Question: I'm trying to color different quadrants of a plot that is also being faceted. I'm noticing that the colors from the 'geom_rect' argument look different across facets. Here's what I hope is a example:
'''
# Load tidyverse
library(tidyverse)
# Make some fake data
set.seed(5)
dat <- tibble(
y = rnorm(10, 0, 1),
ub = y + .2,
lb = y - .2,
x = sample(1:7, size=10, replace=TRUE),
z = sample(c("one", "two", "three"), size=10, replace=TRUE),
)
# Plot
dat %>%
ggplot(aes(x = x, y = y)) +
geom_rect(data=NULL, aes(xmin=4, xmax=Inf, ymin=0, ymax=-Inf), fill="yellow", color = "white", alpha = .05) +
geom_rect(data=NULL, aes(xmin=-Inf, xmax=4, ymin=Inf, ymax=0), fill="yellow", color = "white", alpha = .05) +
geom_rect(data=NULL, aes(xmin=-Inf, xmax=4, ymin=-Inf, ymax=0), fill="red", color = "white", alpha = .05) +
geom_rect(data=NULL, aes(xmin=4, xmax=Inf, ymin=0, ymax=Inf), fill="springgreen", color = "white", alpha = .05) +
geom_point(position= position_dodge2(width = .6)) +
geom_errorbar(aes(ymin = lb, ymax = ub, width = .6), position= position_dodge2(width = .6, preserve = "single")) +
facet_grid(~ z) +
theme_classic()
'''

Can anyone explain to me why the 'geom_rect' boxes are brighter in some facets compared to others? How do I fix this problem?
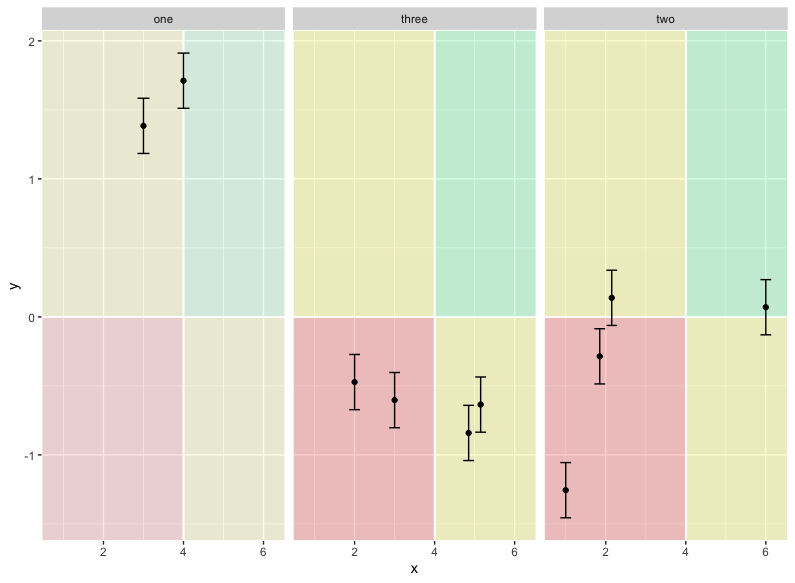
Answer: What's happening here is that 'geom_rect' is overlaying rectangles on top of each other each time it's called. If you sort the facets you'll see that the second is less transparent than the first, and the third less transparent than the second.
The solution is to use 'annotate' instead of 'geom_rect':
'''
dat %>%
mutate(z = factor(z, levels = c("one", "two", "three"))) %>%
ggplot(aes(x = x, y = y)) +
annotate("rect", xmin=4, xmax=Inf, ymin=0, ymax=-Inf, fill="yellow", color = "white", alpha = .05) +
annotate("rect", xmin=-Inf, xmax=4, ymin=Inf, ymax=0, fill="yellow", color = "white", alpha = .05) +
annotate("rect", xmin=-Inf, xmax=4, ymin=-Inf, ymax=0, fill="red", color = "white", alpha = .05) +
annotate("rect", xmin=4, xmax=Inf, ymin=0, ymax=Inf, fill="springgreen", color = "white", alpha = .05) +
geom_point(position= position_dodge2(width = .6)) +
geom_errorbar(aes(ymin = lb, ymax = ub, width = .6), position= position_dodge2(width = .6, preserve = "single")) +
facet_grid(~ z) +
theme_classic()
'''
Result:
<URL>